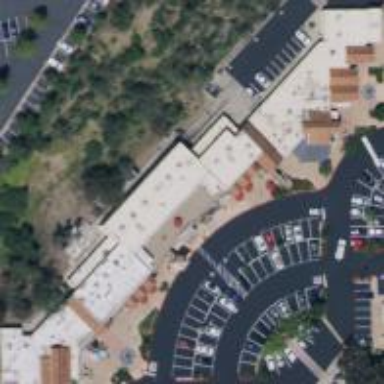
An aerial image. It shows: Commercial building.